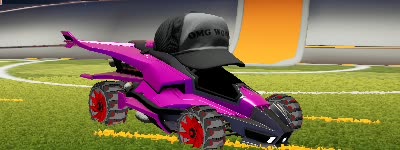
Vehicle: aftershock